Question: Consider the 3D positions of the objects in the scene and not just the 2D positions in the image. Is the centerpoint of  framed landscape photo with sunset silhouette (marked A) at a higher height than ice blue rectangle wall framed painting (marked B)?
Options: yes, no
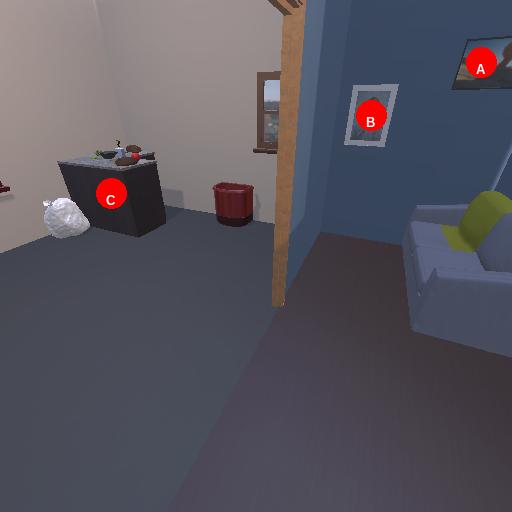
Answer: yes